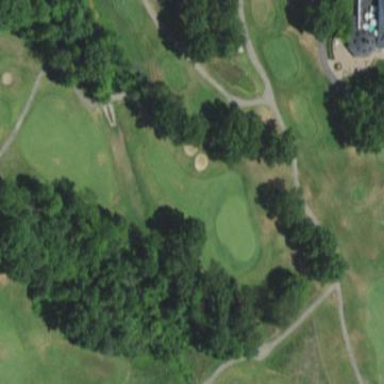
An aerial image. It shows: Grassy area designated as golf fairway.